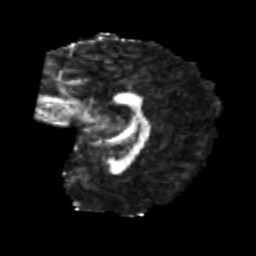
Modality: FA
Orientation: sagittal
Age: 21
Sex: female
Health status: healthy
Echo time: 0.074 s